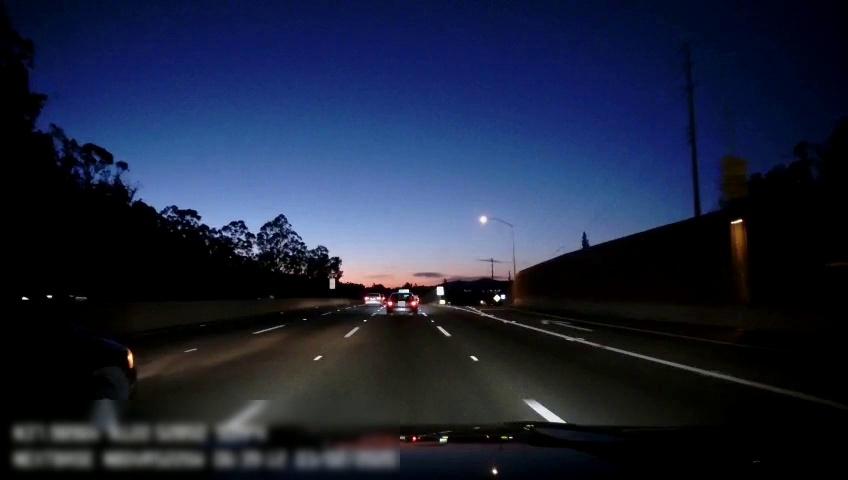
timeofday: Night
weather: Other
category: Drivable Space
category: Vehicles | Car
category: Vehicles | Car
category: Vehicles | SUV
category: Vehicles | SUV
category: Vehicles | Car
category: Lanes | Alternate Lane
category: Lanes | Alternate Lane
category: Lanes | Current Lane
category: Lanes | Current Lane
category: Lanes | Alternate Lane
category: Lanes | Alternate Lane
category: Lanes | Alternate Lane
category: Traffic | Signs
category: Traffic | Signs